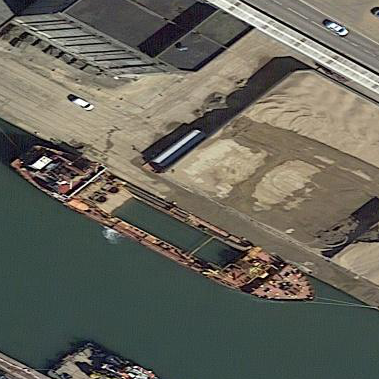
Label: Sand_carrier